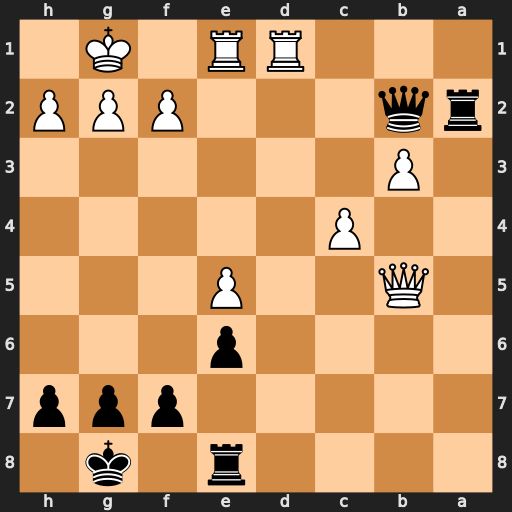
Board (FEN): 4r1k1/5ppp/4p3/1Q2P3/2P5/1P6/rq3PPP/3RR1K1
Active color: b
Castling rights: -
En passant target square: -
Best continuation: Qxf2+ Kh1 Qxg2#